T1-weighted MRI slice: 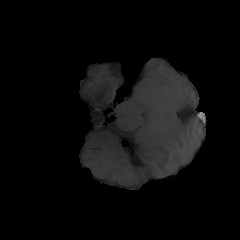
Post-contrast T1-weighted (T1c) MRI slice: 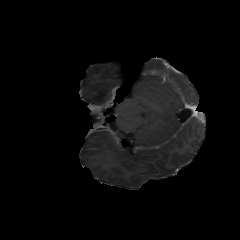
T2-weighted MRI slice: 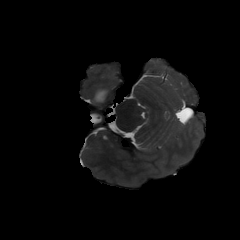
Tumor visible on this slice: no